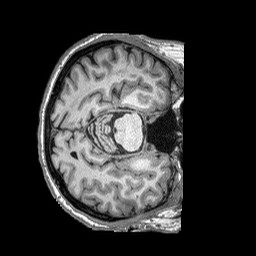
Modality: T1w
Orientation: axial
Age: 49
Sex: male
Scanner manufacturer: siemens
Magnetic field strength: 3 T
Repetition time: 2.53 s
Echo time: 0.00144 s